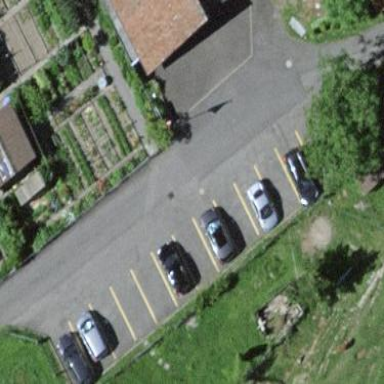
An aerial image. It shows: Parking area with surface.